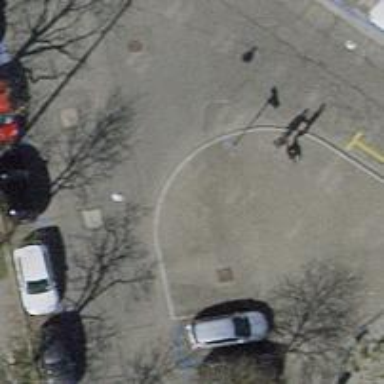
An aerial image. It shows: Kerb serving as barrier.